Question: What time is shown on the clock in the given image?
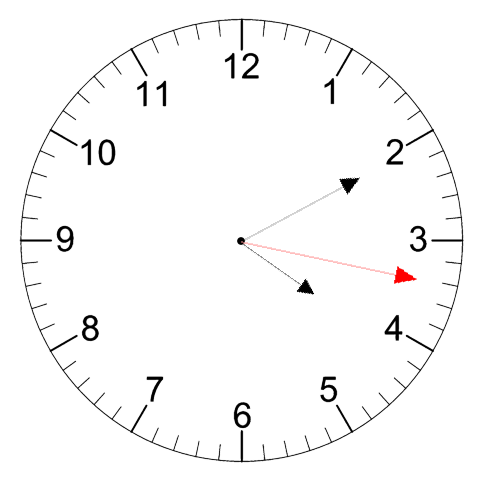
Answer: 04:10:17